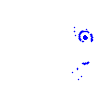
Particle: pion